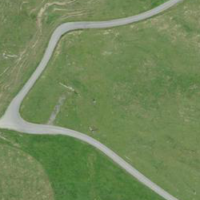
EUNIS habitat code: 26
Species observed at this site:
Caltha palustris